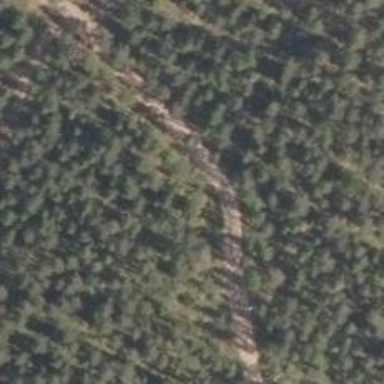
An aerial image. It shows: Cliff in nature.